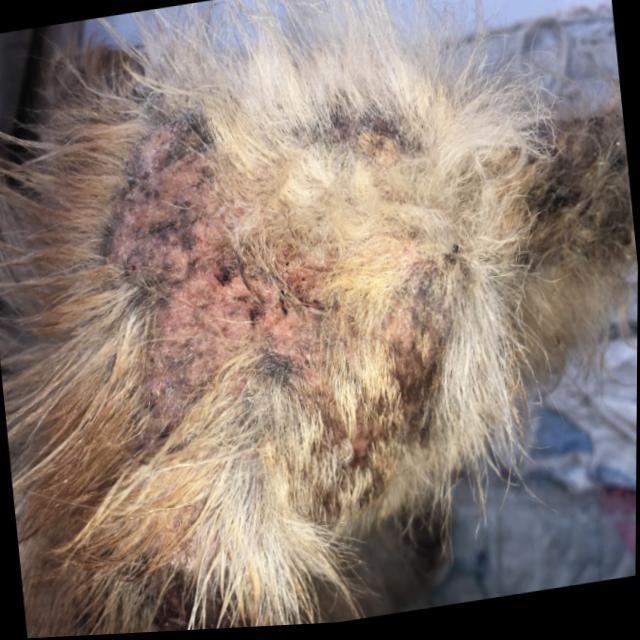
Canine demodicosis (Demodex mange) — caused by Demodex canis mites. Presents with alopecia, follicular papules, pustules, and comedones. Often localized on face and forelimbs.